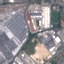
Label: Industrial